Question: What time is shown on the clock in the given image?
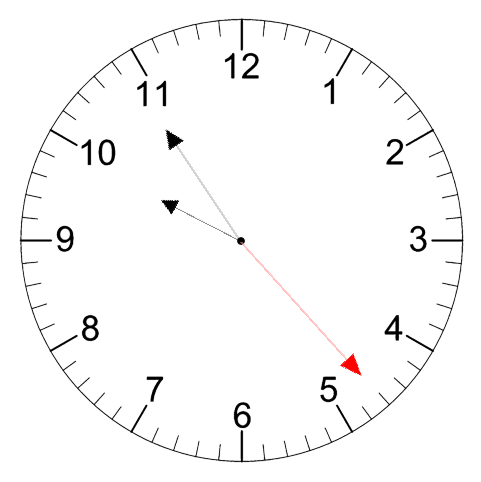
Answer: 09:54:23